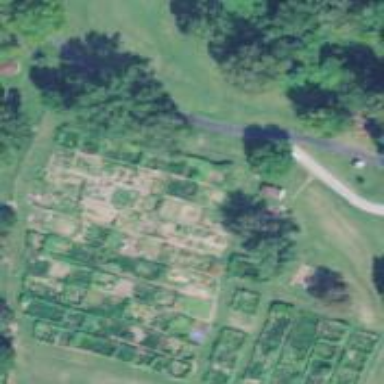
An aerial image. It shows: Allotments area.